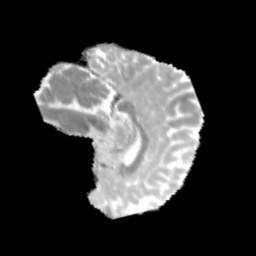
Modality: MD
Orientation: sagittal
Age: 10
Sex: male
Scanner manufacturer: siemens
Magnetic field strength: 3 T
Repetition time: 3.8 s
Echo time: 0.07 s